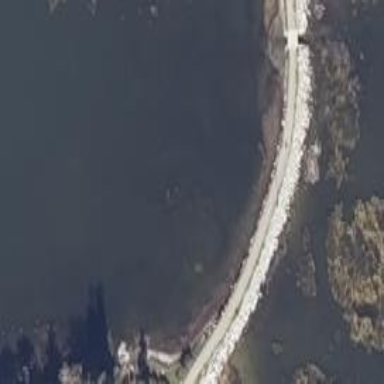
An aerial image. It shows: Breakwater structure.